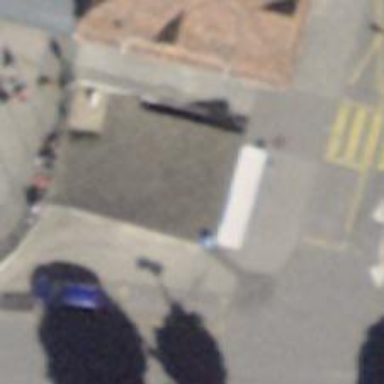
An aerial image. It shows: Kiosk shop.